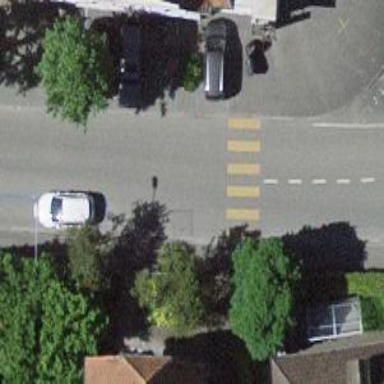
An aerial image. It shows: Marked crossing on the road with clear markings.